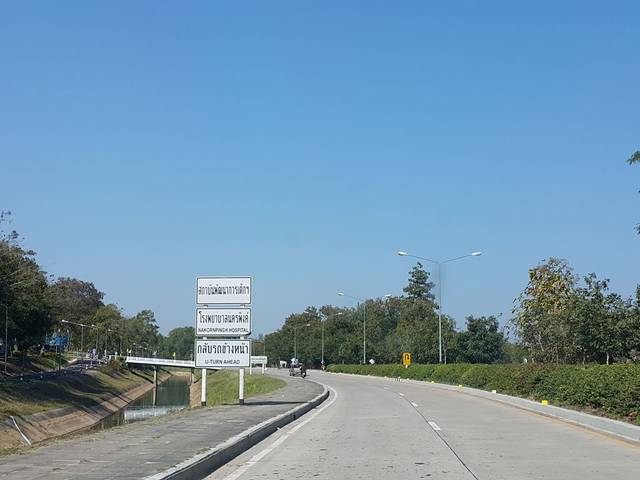
Region: Thailand
Coordinates: 18.852, 98.962